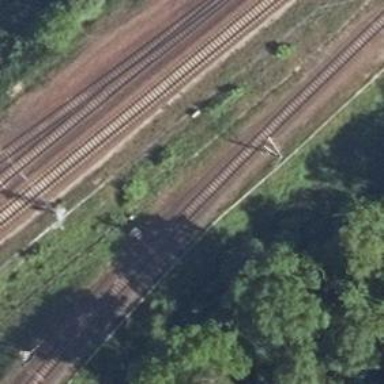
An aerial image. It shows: Railway signal.